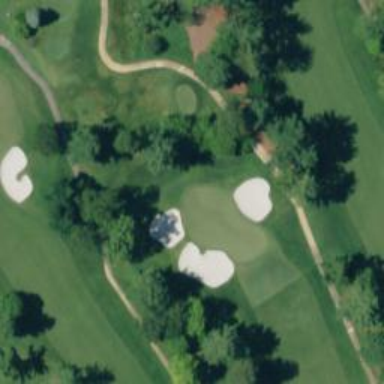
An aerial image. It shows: View of golf hole.